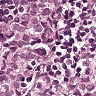
Metastatic tissue present: yes